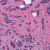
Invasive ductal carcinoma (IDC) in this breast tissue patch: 1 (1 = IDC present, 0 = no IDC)